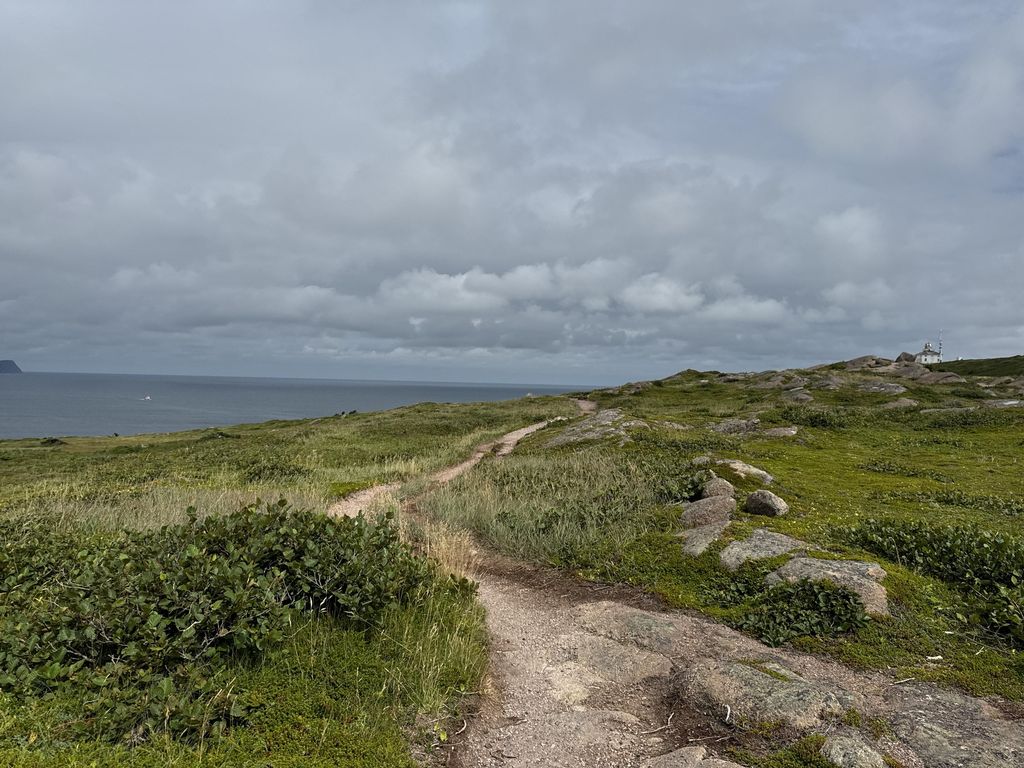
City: st_johns